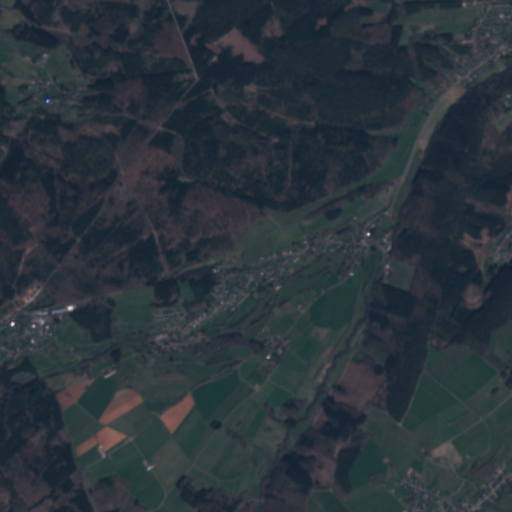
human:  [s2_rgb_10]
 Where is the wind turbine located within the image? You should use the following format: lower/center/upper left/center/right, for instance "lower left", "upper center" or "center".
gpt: The wind turbine is located in the lower left of the image.
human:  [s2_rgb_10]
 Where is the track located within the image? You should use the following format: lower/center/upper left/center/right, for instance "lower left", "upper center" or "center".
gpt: There is no track in the image.